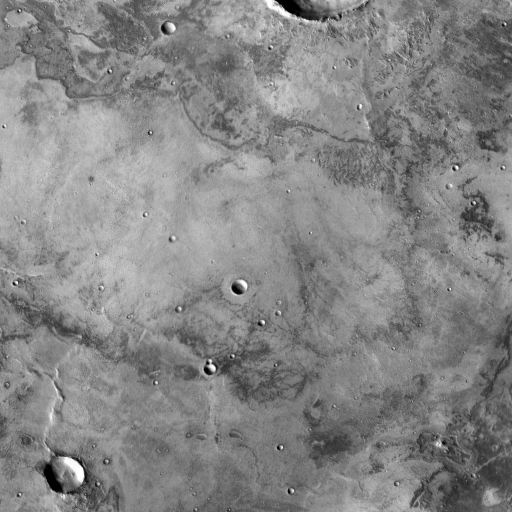
Crater classes present: Background, Other, Secondary